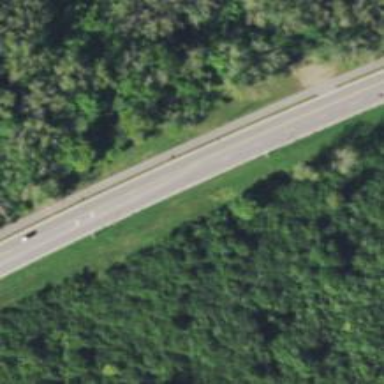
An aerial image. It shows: Primary highway.